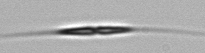
Label: Cylindrotheca